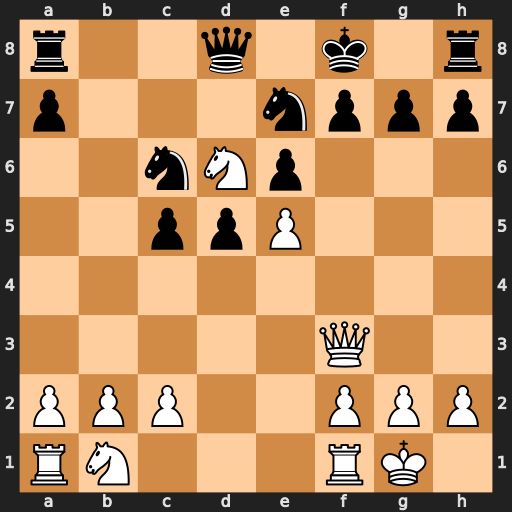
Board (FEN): r2q1k1r/p3nppp/2nNp3/2ppP3/8/5Q2/PPP2PPP/RN3RK1
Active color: w
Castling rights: -
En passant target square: -
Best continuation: Qxf7#